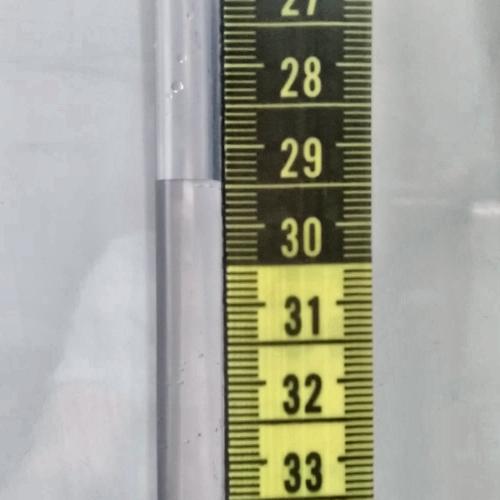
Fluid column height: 29.5 cm